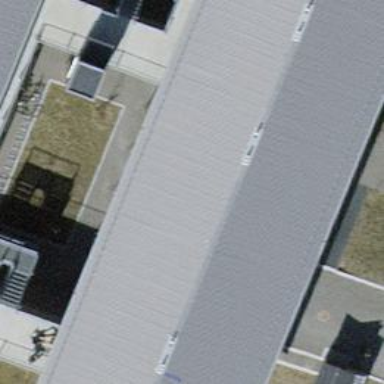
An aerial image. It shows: Bicycle parking area with wall loops.